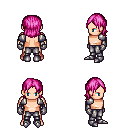
a pixel art fantasy rpg character, male body template, human, light skin, steel arm armor, metal pants, pink long bangs hairstyle, metal gloves, metal boots, four views (front, back, left, right), 2x2 character sprite sheet, small pixel art, hard edges, no anti-aliasing